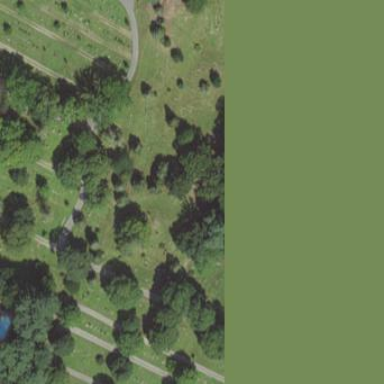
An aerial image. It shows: Park that has historic cemetery. The landuse of the area is also designated as cemetery.